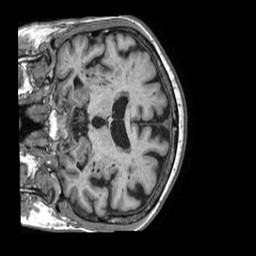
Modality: T1w
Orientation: coronal
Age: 73
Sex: male
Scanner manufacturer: philips
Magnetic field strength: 1.5 T
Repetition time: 0.007227 s
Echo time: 0.003328 s